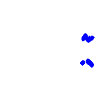
Particle: proton